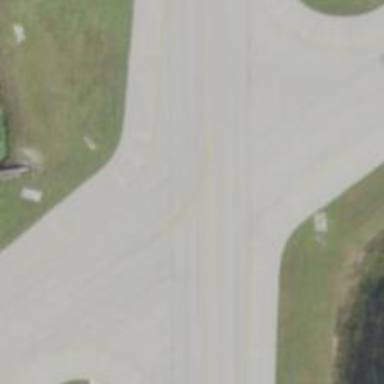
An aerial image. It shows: View of taxiway at the airport.